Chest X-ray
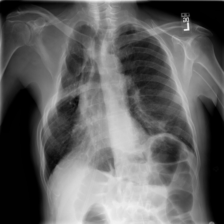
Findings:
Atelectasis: negative
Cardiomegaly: negative
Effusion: negative
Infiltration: negative
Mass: negative
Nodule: negative
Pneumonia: negative
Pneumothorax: negative
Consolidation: negative
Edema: negative
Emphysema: negative
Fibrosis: negative
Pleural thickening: negative
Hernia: negative